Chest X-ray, PA view. Patient: 57 years old, sex M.
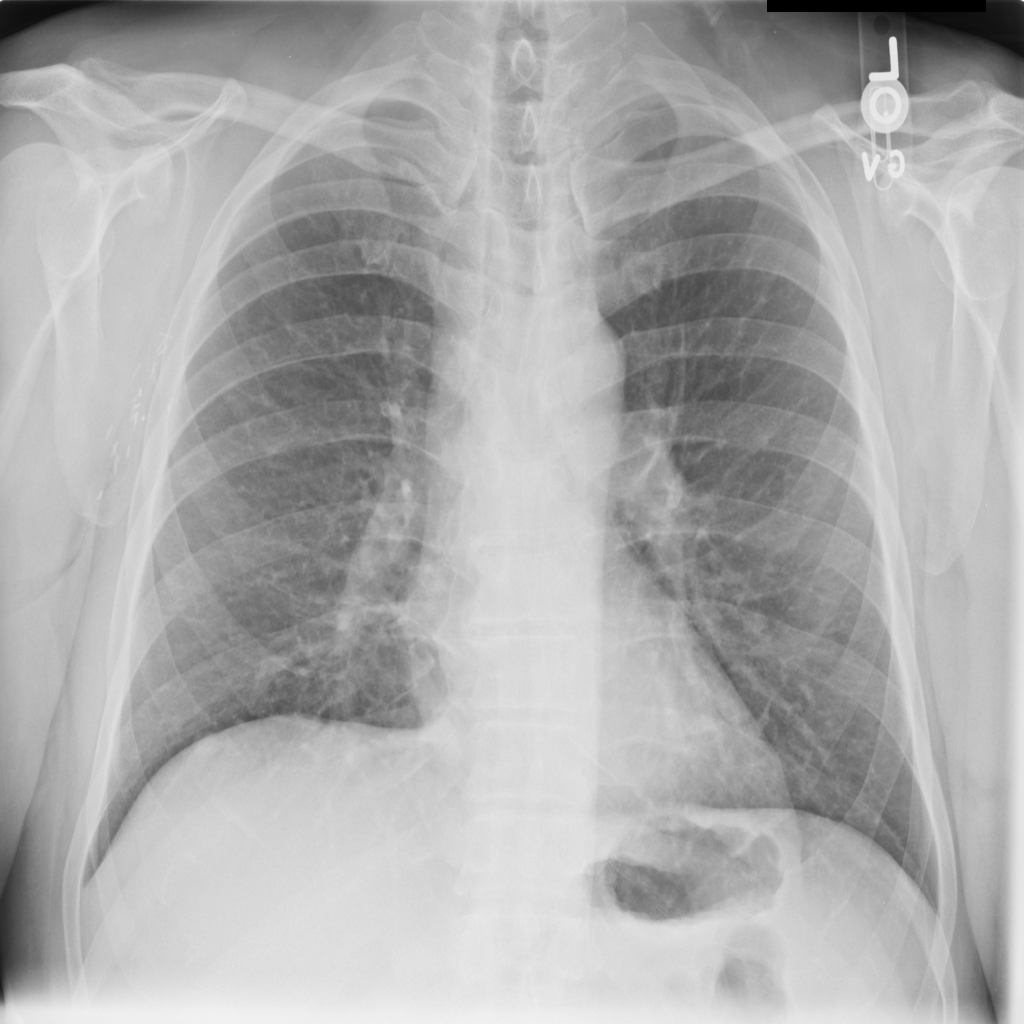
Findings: No Finding